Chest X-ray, PA view. Patient: 55 years old, sex M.
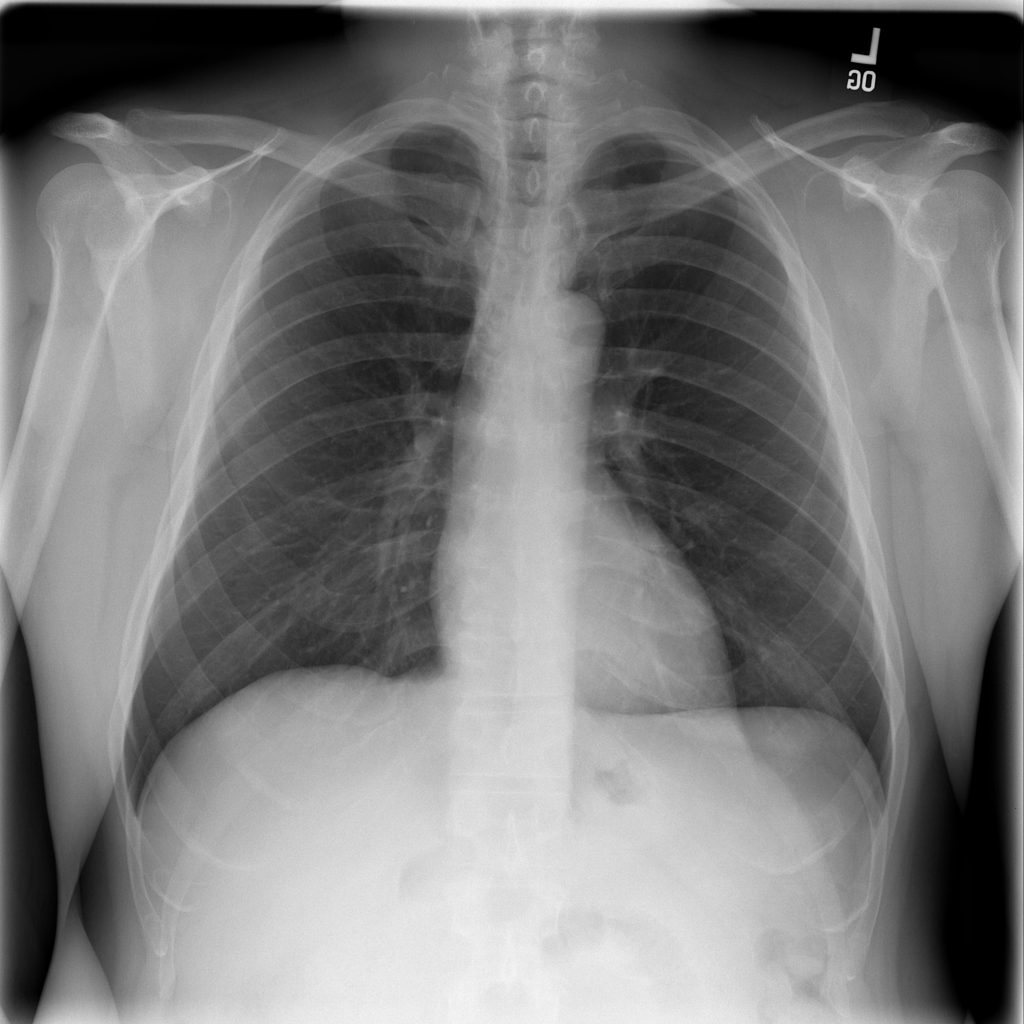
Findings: No Finding